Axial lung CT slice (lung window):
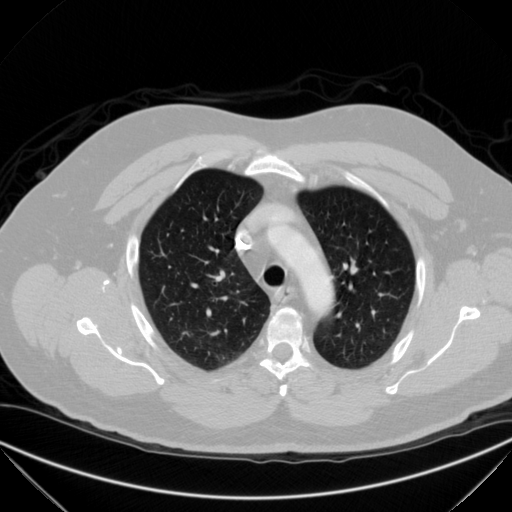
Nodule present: no